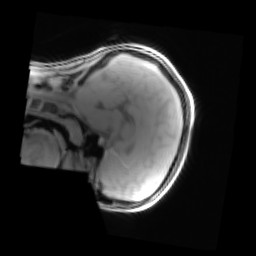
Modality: PDw
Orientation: sagittal
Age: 17
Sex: female
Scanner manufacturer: siemens
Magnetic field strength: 3 T
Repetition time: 0.25 s
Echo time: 0.00103 s